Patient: sex F, age 51
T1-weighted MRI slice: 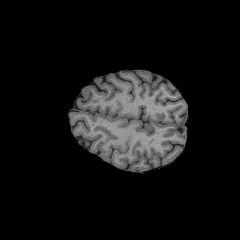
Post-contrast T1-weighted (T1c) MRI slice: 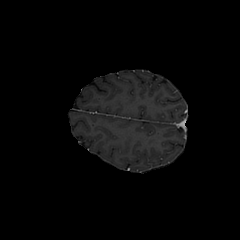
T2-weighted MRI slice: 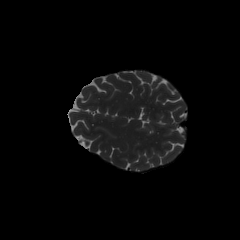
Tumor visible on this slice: no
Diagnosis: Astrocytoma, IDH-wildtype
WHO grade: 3